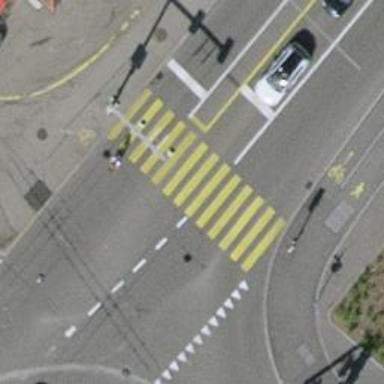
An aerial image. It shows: Asphalt cycleway with crossing. The cycleway and footway surfaces are both asphalt.